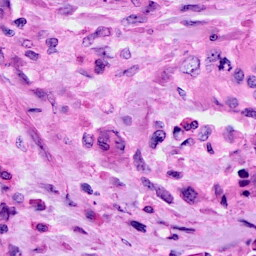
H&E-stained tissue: Cervix